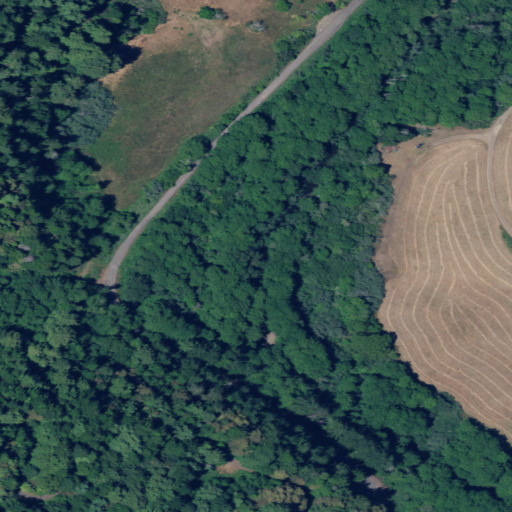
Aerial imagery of valley in California named Gulch Three containing grassland, open development, evergreen forest, woody wetlands, herbaceous wetlands, low intensity development, and shrub